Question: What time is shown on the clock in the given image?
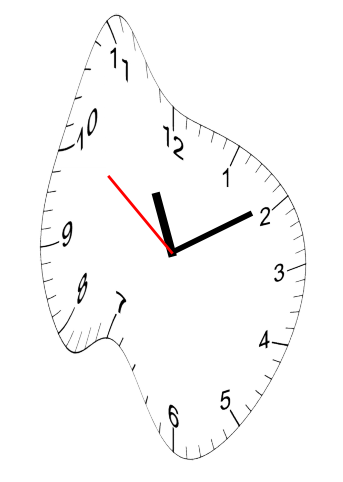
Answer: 11:09:51